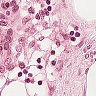
Metastatic tissue present: no